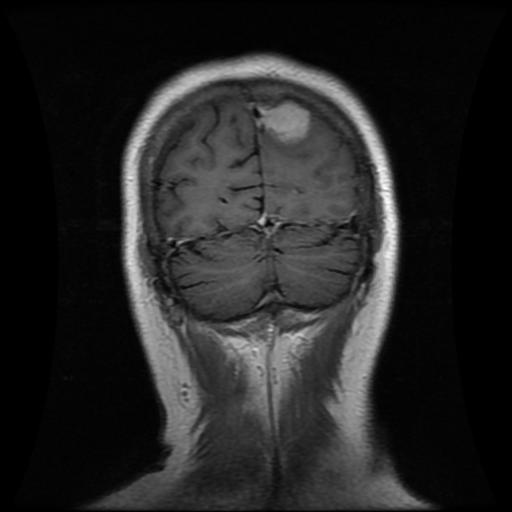
Label: meningioma